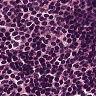
Metastatic tissue present: no